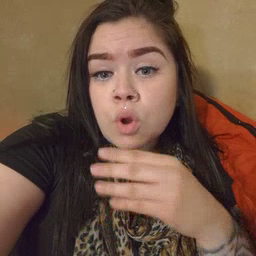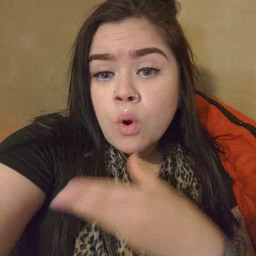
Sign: story